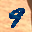
Label: 9